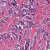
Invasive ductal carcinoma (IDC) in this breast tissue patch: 1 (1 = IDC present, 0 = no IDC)